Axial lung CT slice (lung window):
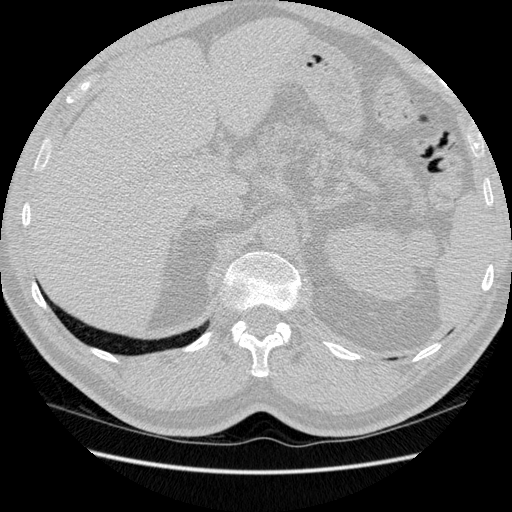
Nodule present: no